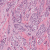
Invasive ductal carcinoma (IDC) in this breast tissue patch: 1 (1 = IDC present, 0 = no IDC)